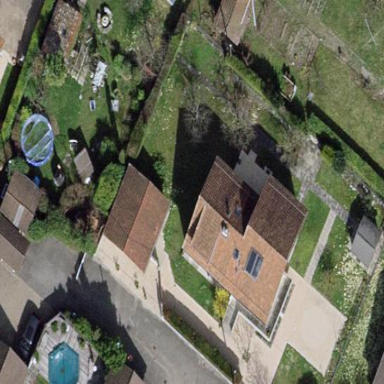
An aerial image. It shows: Garden surrounded by fence.